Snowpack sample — Snodgrass Mountain, Crested Butte, Colorado (2/4/25, 12:06 PM MST)
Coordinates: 38.923, -106.968
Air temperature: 35 °F
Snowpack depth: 80 cm
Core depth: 80 cm
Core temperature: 32 °F
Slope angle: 14°, slope face: 78°
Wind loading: low
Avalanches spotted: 0
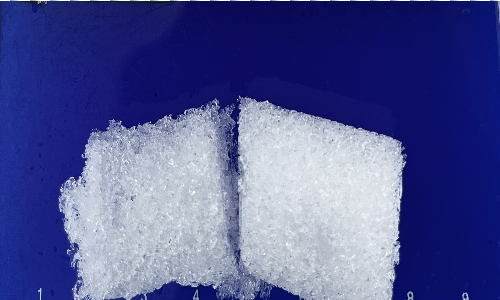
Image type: core
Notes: No avalanches nearby, unusually warm weather for the last month reported by residents, Collected 25 yards from treeline